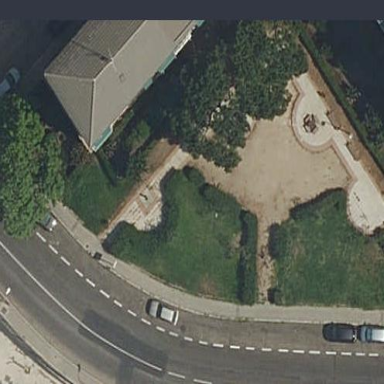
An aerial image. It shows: Garden with kerb border.